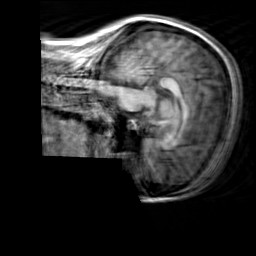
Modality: T1w
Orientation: sagittal
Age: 31
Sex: female
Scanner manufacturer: siemens
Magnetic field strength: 3 T
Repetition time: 2.3 s
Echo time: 0.00303 s